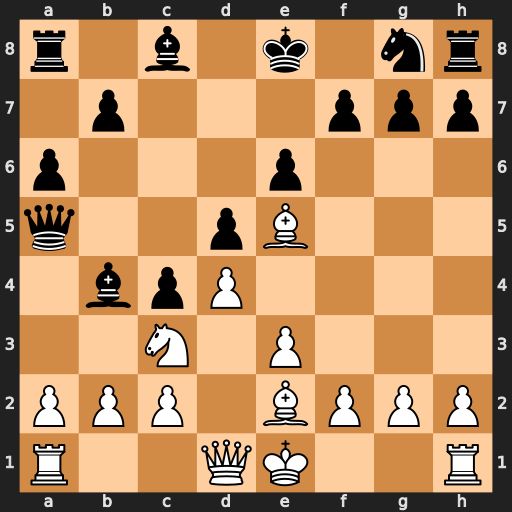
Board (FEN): r1b1k1nr/1p3ppp/p3p3/q2pB3/1bpP4/2N1P3/PPP1BPPP/R2QK2R
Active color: w
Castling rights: KQkq
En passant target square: -
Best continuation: Bxg7 Bxc3+ bxc3 Qxc3+ Kf1